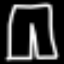
Label: pants